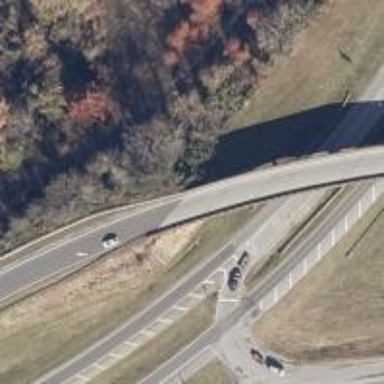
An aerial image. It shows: Bridge on trunk expressway with dual carriageway.